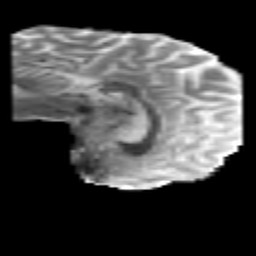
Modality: MD
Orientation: sagittal
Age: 39
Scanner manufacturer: philips
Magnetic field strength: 3 T
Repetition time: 8.577 s
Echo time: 0.1273 s